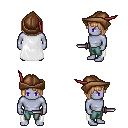
a pixel art fantasy rpg character, male body template, dark elf, purple skin, white cape, teal pants, light blonde pageboy hairstyle, leather cap, dagger, four views (front, back, left, right), 2x2 character sprite sheet, small pixel art, hard edges, no anti-aliasing